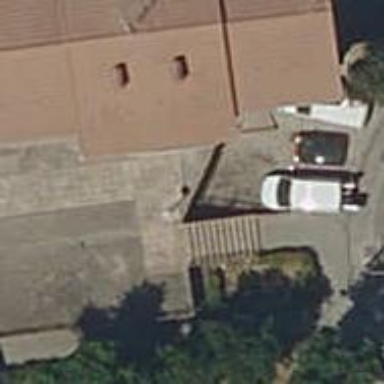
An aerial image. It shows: Set of steps made of paving stones.